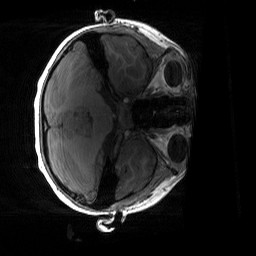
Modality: T1w
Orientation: axial
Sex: male
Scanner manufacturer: siemens
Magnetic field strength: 3 T
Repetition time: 1.9 s
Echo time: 0.00243 s